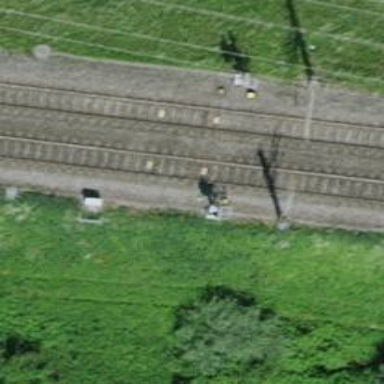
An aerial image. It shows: Railway signal.